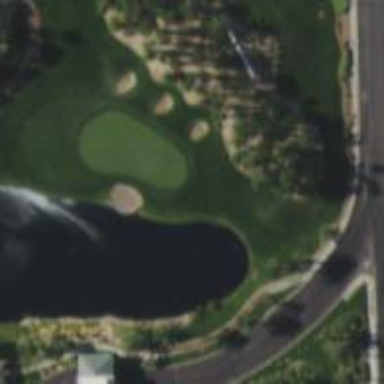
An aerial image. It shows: Golf hole.